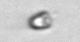
Label: Pyramimonas